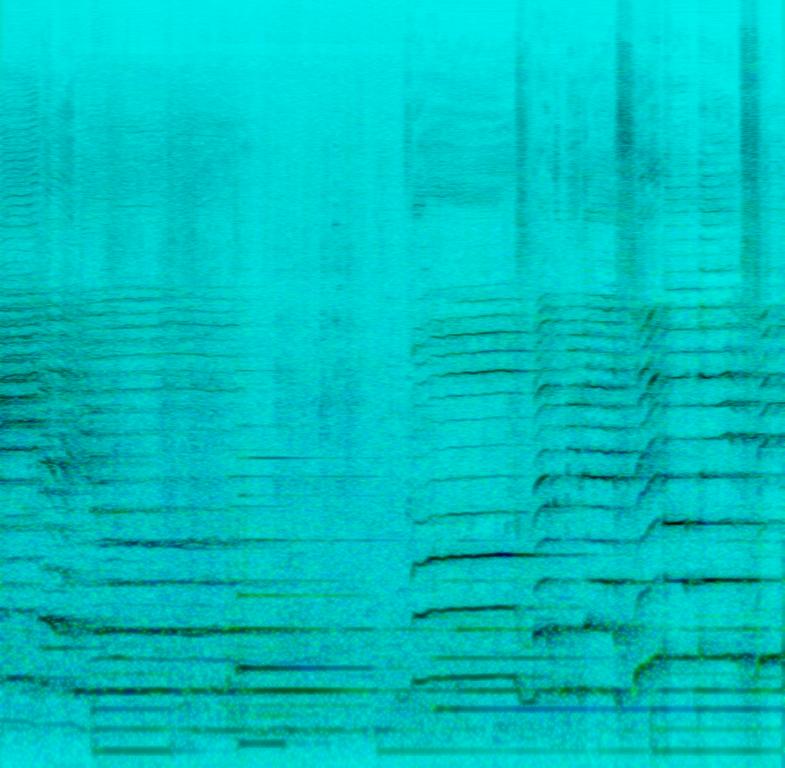
A boys' singing slow, stoic spiritual music accompanied by harp and a woodwind ensemble. No drums.